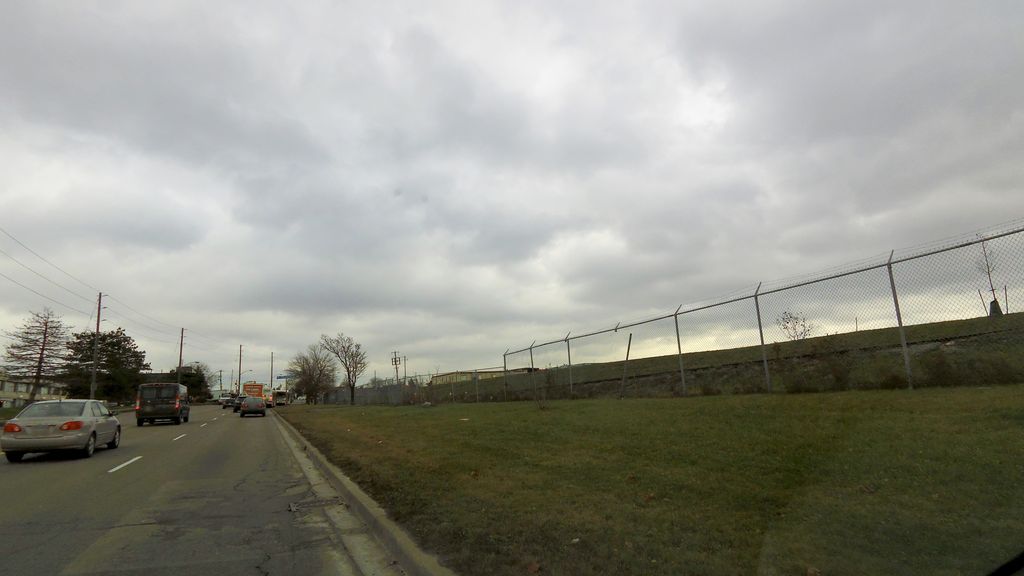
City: toronto